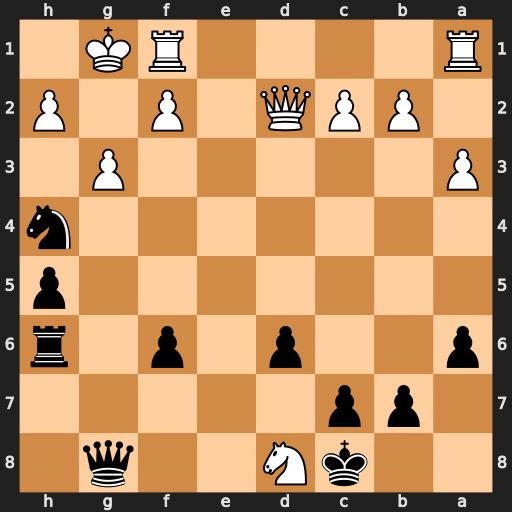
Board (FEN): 2kN2q1/1pp5/p2p1p1r/7p/7n/P5P1/1PPQ1P1P/R4RK1
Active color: b
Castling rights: -
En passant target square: -
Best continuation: Nf3+ Kg2 Nxd2